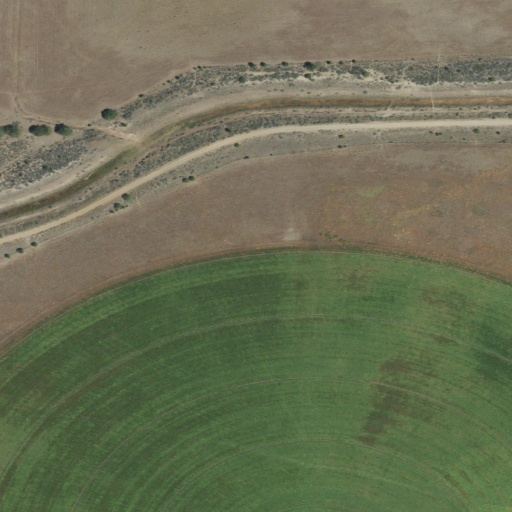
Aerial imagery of valley in California named Sams Neck containing cultivated crops, grassland, and shrub